Interaction volume radius: 5 \u00c5
Interaction volume height: 20 \u00c5
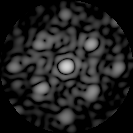
Disorder parameter: 0.4284